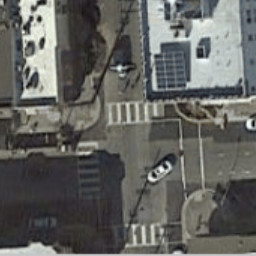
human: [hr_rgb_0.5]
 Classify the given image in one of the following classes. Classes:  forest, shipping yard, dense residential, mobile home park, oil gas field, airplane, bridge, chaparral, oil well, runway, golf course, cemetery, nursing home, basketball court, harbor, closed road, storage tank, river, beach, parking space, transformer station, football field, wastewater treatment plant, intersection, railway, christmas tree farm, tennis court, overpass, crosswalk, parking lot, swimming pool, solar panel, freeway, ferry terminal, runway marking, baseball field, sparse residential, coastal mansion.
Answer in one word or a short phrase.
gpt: crosswalk